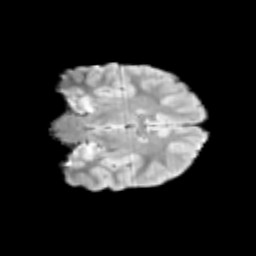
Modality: T2w
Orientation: coronal
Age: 9
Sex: male
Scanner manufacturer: siemens
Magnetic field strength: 3 T
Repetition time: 3.8 s
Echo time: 0.07 s